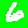
Digit: 6